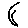
Label: moon